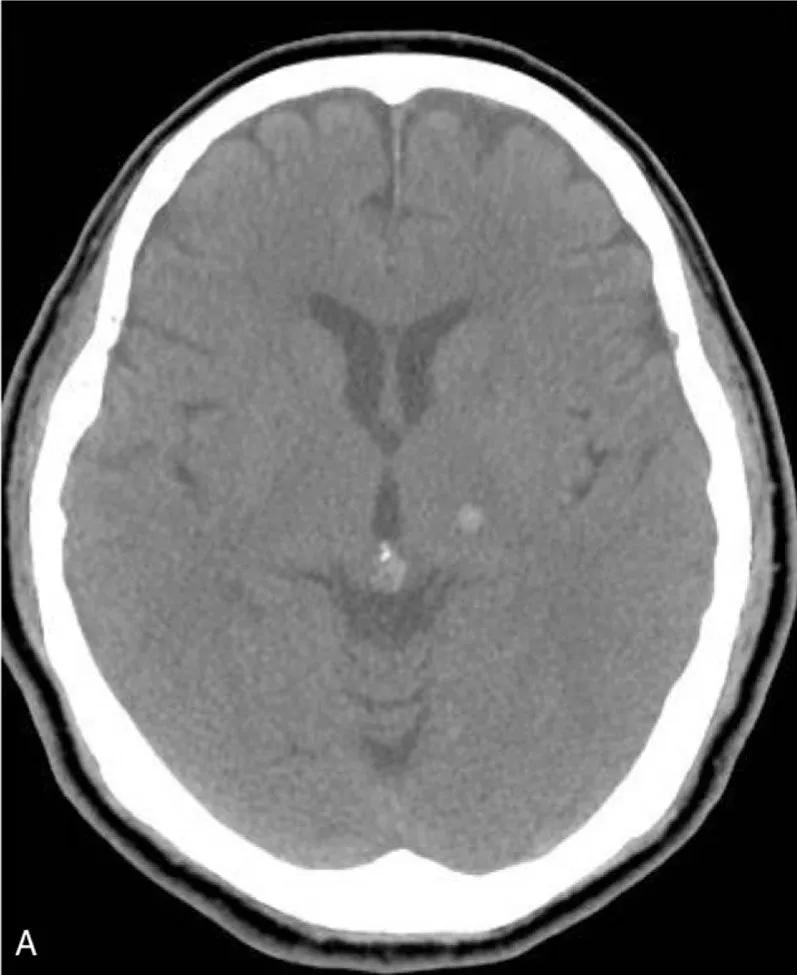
Computed tomography showing left thalamus hemorrhage (axial view).
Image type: radiology (ct)